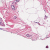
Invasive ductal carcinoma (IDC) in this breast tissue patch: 0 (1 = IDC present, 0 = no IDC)